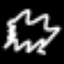
Label: squiggle